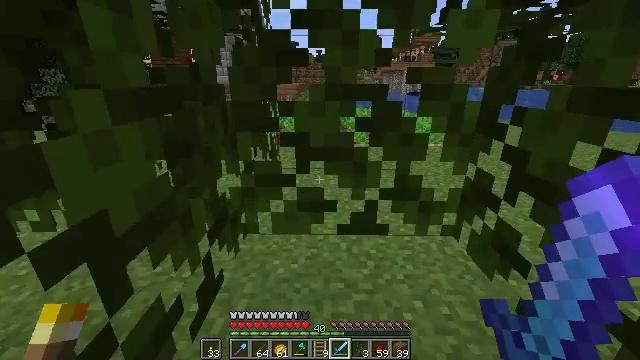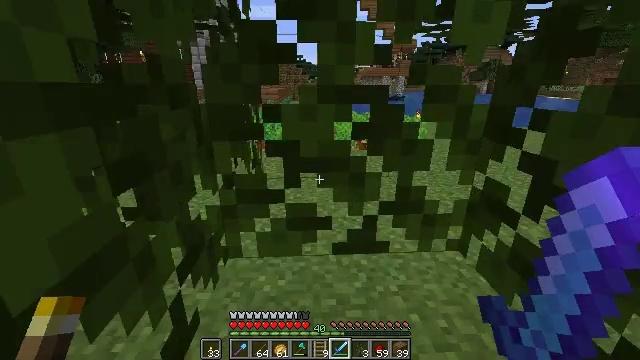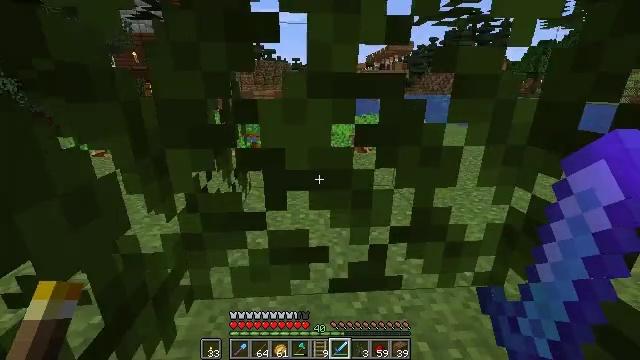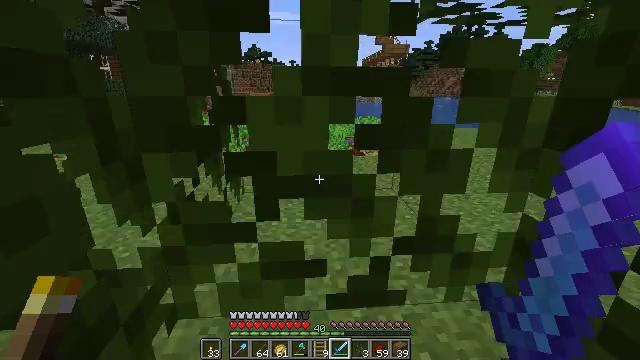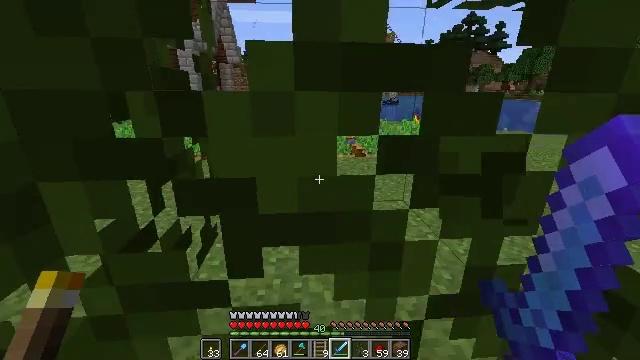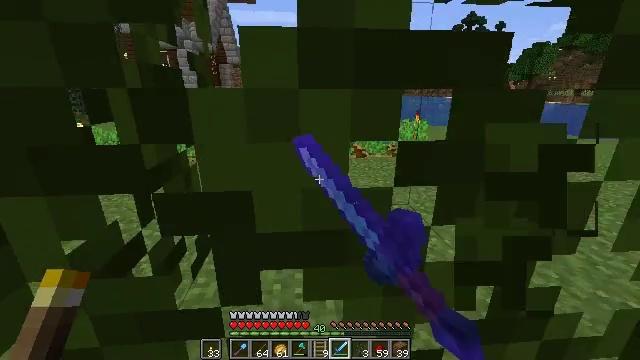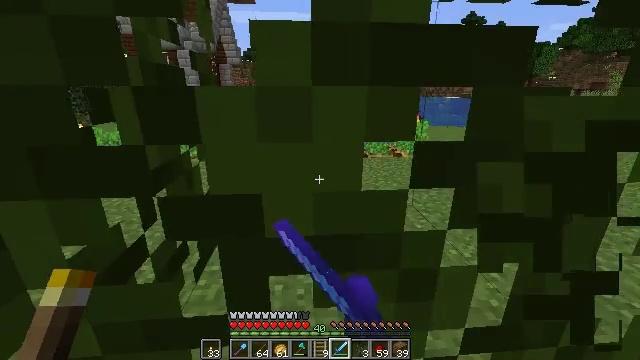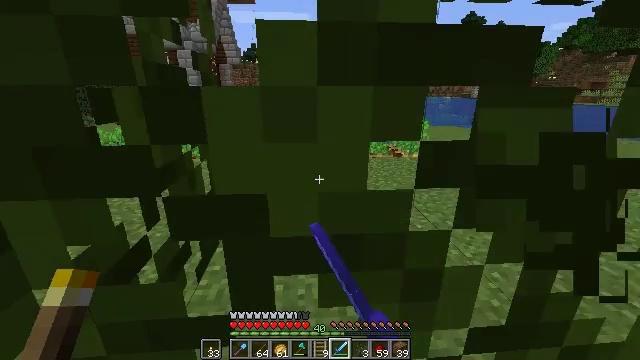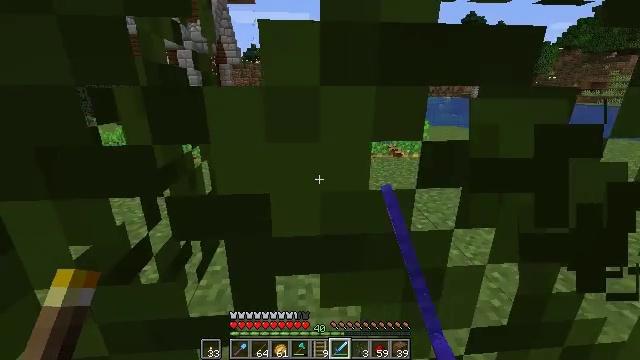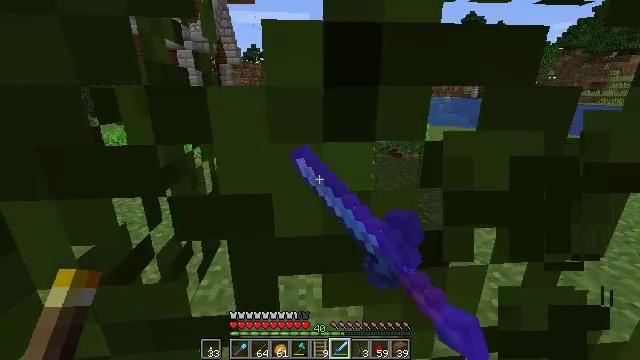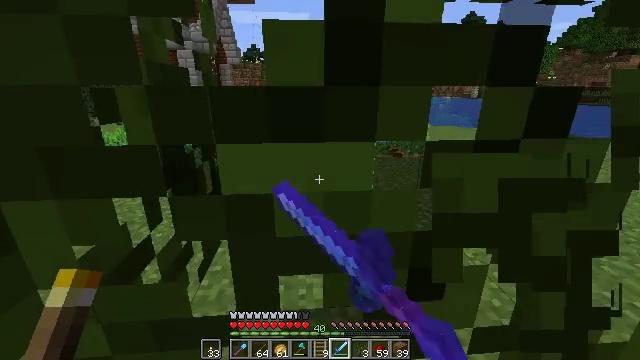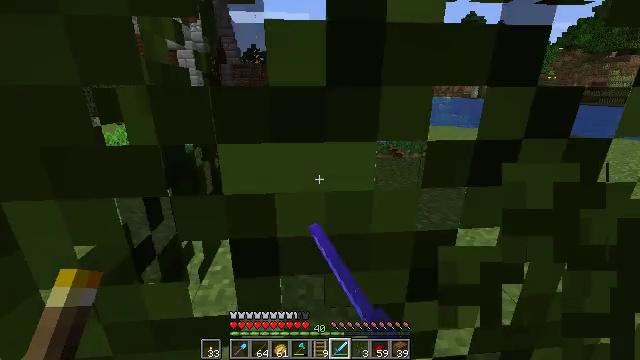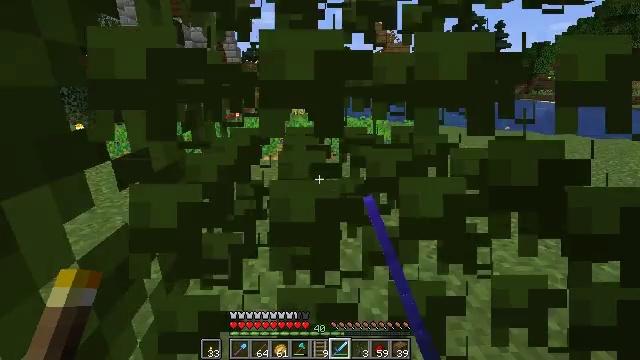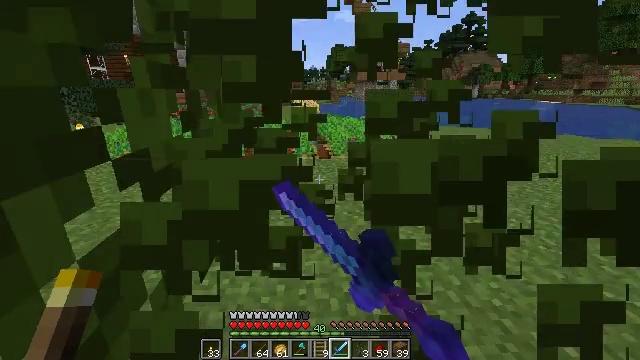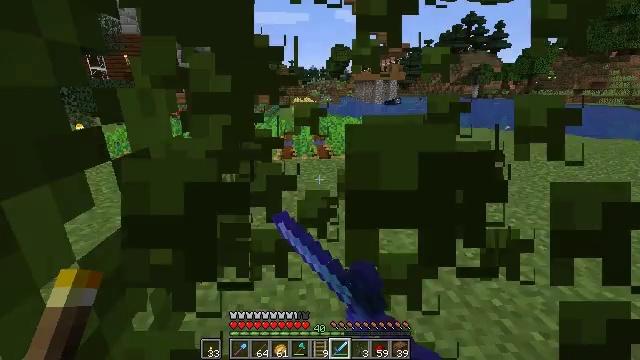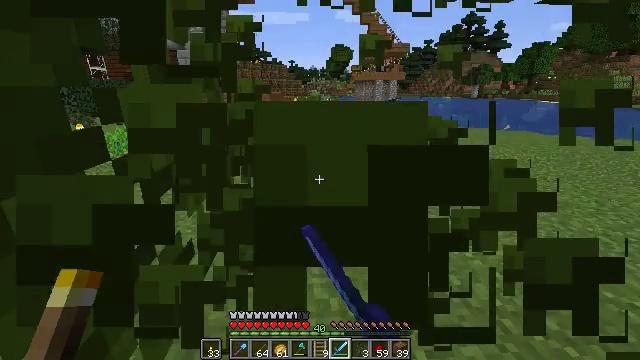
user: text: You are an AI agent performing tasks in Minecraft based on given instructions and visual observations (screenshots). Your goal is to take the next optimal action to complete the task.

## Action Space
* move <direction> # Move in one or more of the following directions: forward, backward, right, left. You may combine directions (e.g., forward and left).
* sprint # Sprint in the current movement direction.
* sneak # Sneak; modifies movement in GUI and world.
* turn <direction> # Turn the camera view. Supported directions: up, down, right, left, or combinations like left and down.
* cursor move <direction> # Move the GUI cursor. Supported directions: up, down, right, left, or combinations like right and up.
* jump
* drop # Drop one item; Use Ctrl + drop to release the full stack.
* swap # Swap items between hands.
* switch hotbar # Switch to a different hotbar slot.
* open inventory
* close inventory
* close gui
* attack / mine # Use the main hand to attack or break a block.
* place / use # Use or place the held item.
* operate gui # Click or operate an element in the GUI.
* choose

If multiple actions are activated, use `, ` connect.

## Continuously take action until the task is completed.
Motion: motion action
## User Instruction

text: Remove oak leaves from branches.
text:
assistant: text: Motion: move forward, turn right
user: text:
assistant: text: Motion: move forward
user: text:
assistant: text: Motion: move forward
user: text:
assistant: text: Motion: attack / mine
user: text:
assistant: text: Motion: attack / mine
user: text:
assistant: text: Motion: attack / mine
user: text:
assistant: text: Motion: attack / mine
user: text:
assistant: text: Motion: attack / mine
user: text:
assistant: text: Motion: attack / mine
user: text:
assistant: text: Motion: attack / mine
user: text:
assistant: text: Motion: attack / mine
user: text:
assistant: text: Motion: attack / mine
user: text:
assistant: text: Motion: attack / mine
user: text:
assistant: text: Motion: attack / mine
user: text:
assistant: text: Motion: attack / mine
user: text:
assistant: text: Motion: attack / mine
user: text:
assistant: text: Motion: attack / mine